Aerial crown-view tile of a tropical tree (Barro Colorado Island, Panama), acquired 20250414:
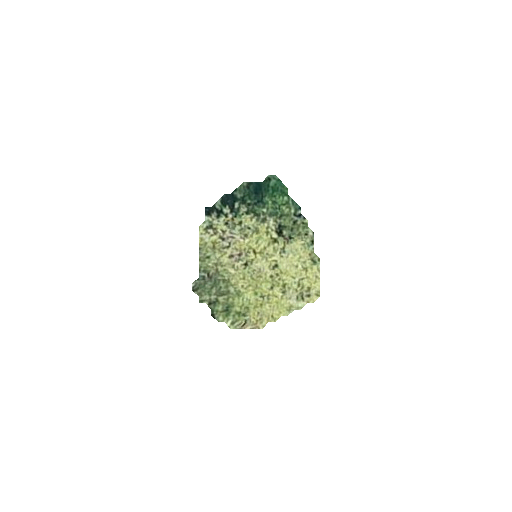
Species: Alseis blackiana
GBIF accepted scientific name: Alseis blackiana
Crown area: 21.042 m²